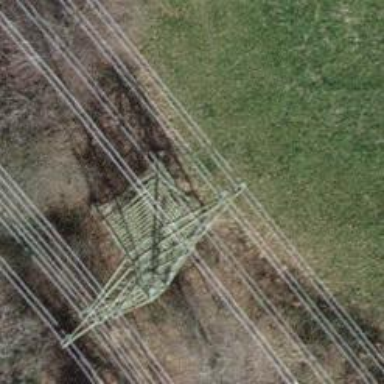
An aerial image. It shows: Lattice structure tower.